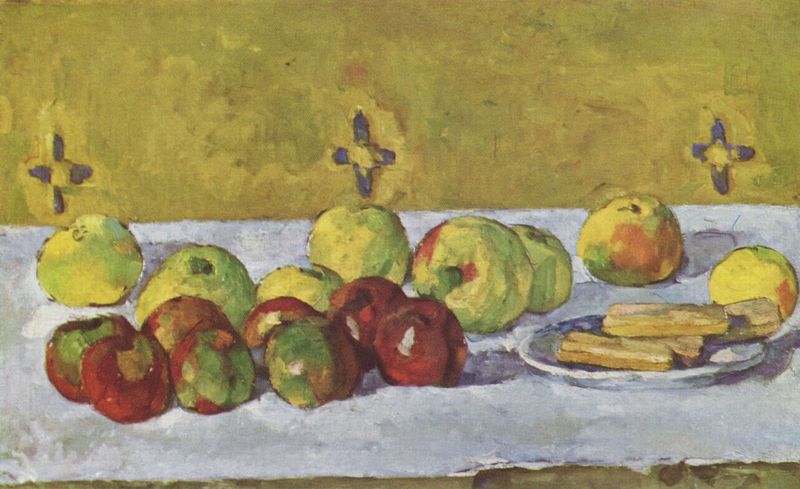
Titel: Stilleben mit Äpfeln und Biskuits
Künstler: Paul Cézanne
Standort: Paris
Institution: Collection Bénatov
Schlagwörter: blau, gemälde, schatten, weiß, cezanne, gelb, grün, impressionismus, ocker, grau, hell, hintergrund, licht, orange, tisch, zimmer, obst, rot, tuch, expressionismus, malerei, muster, ornament, regal, wand, schale, teller, tischdecke, tischtuch, vorhang, öl, spiegelung, pastos, gold, decke, rund, frucht, früchte, stilleben, stillleben, apfel, äpfel, moderne, lila, violett, essen, tapete, glanz, ornamente, streifen, brot, platte, reflexion, gauguin, punkte, birne, birnen, auslage, kreuz, kuchen, küche, kreuze, gebäck, paul cezanne, lecker, freundlich, ablage, kekse, maleri, wegbereiter der moderne, verstreut, biscuit, bisquit, löffelbisquit, plätzchen, gebäcke, glanzpunkte, lichpunkte, löffelbisquits, gelbe wand, äpfekl, plätzcehn, stillenben, blaue kreuze